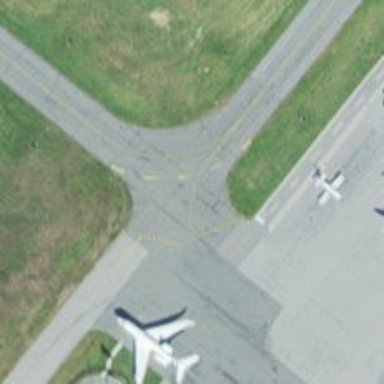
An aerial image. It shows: View of taxiway at the airport.